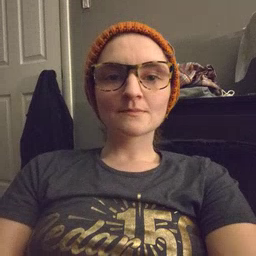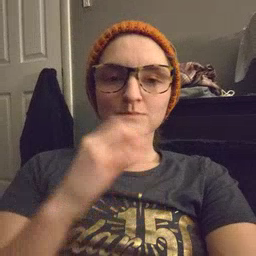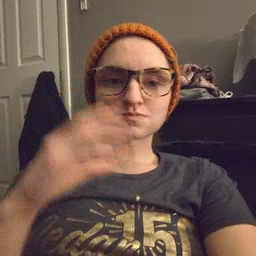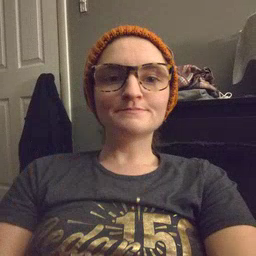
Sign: balloon